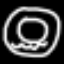
Label: donut